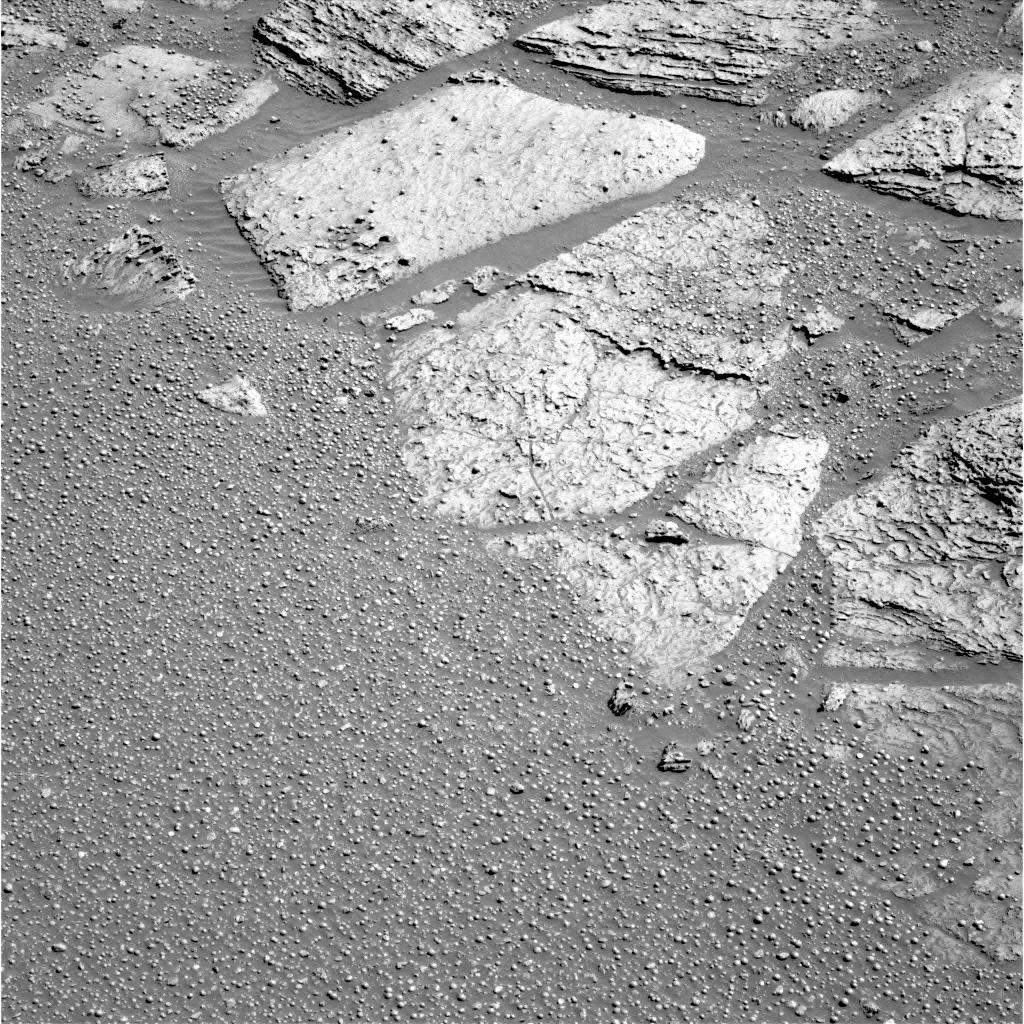
Terrain classes present: Bedrock, Gravel / Sand / Soil, Rock, Shadow